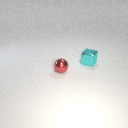
small red metal sphere to the left of small cyan metal cube